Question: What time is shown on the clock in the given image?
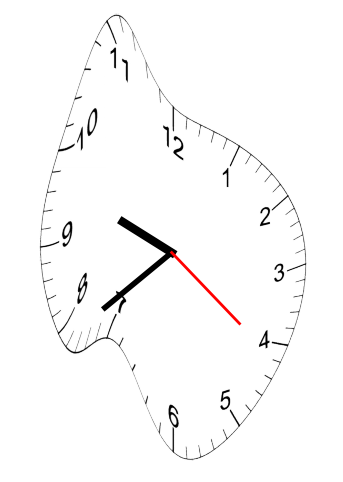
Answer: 09:38:21